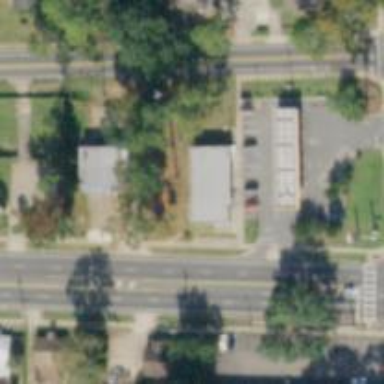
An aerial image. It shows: Convenience shop.